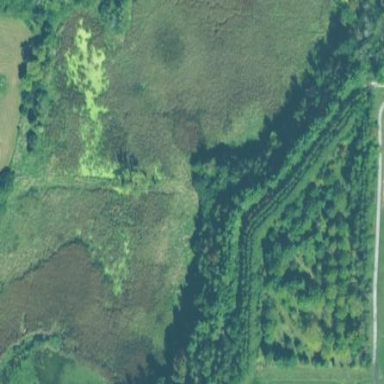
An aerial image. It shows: Marsh wetland.